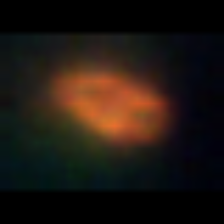
Taxon: Unknown_phyto
Group: Unknown